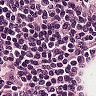
Metastatic tissue present: no